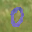
Label: 0